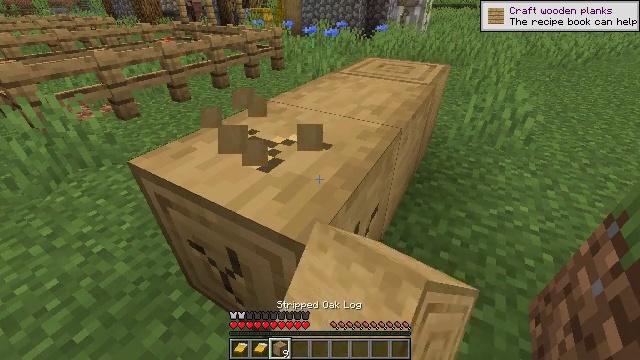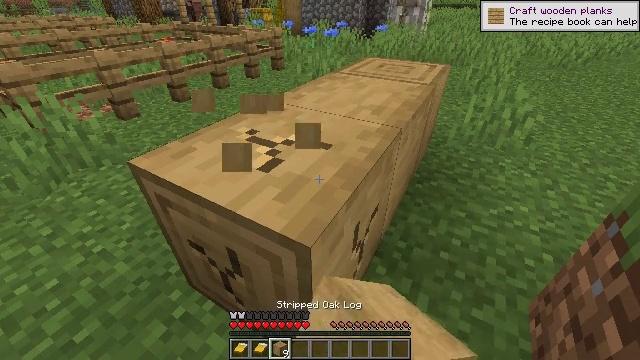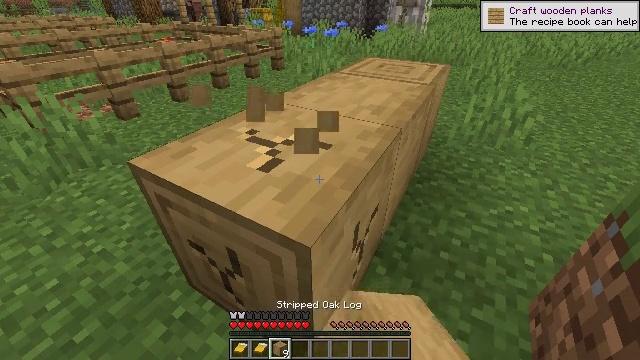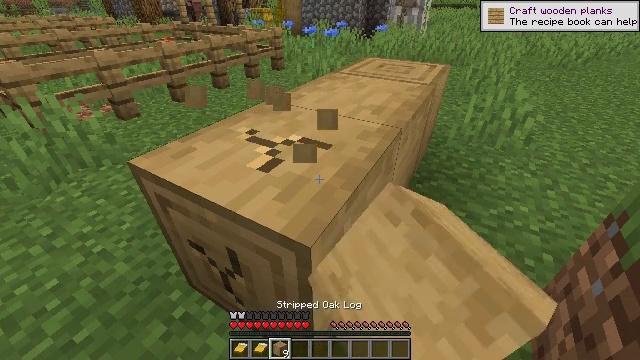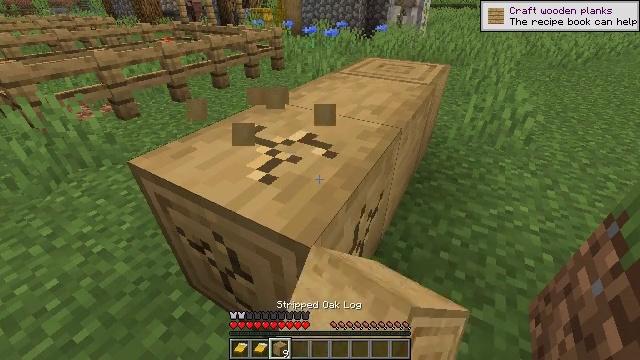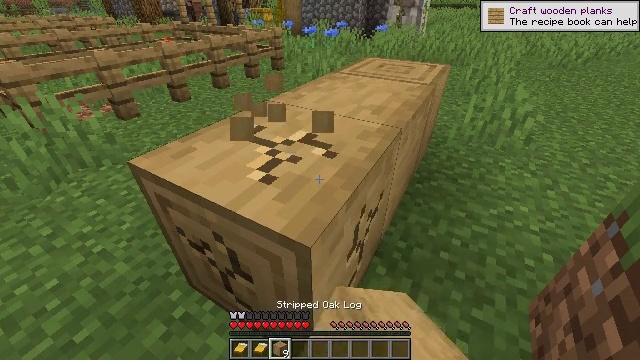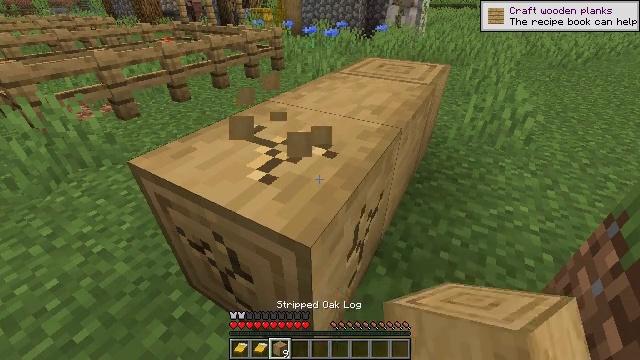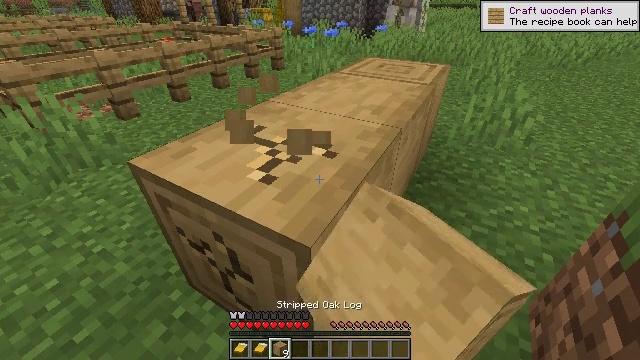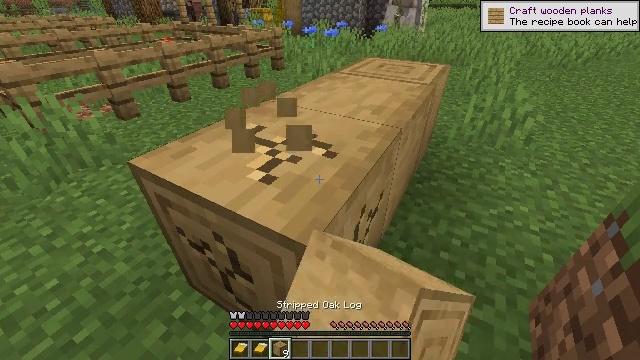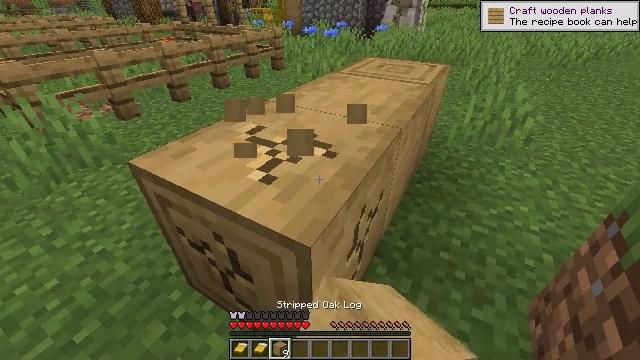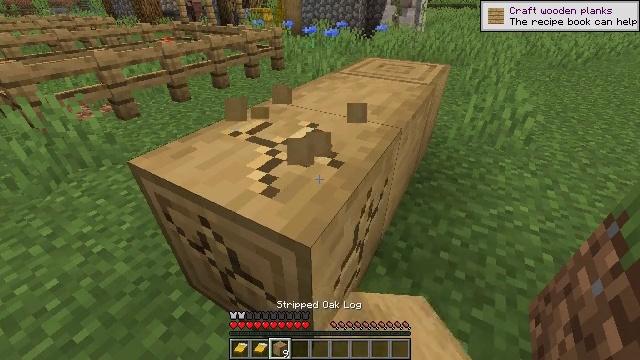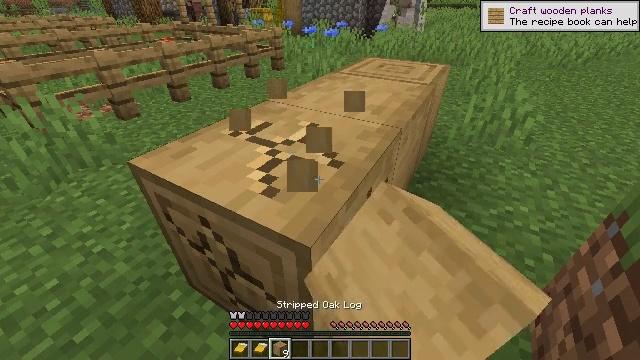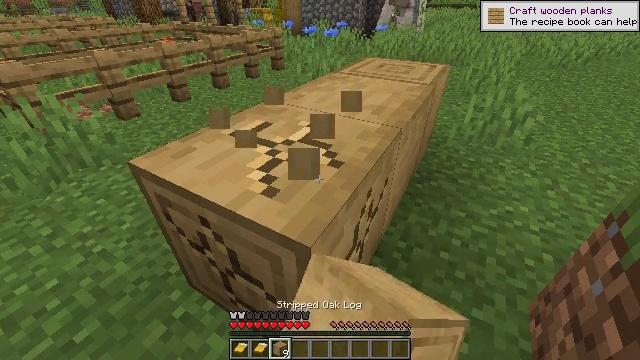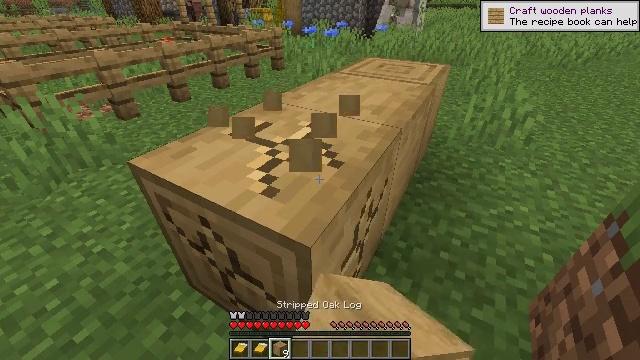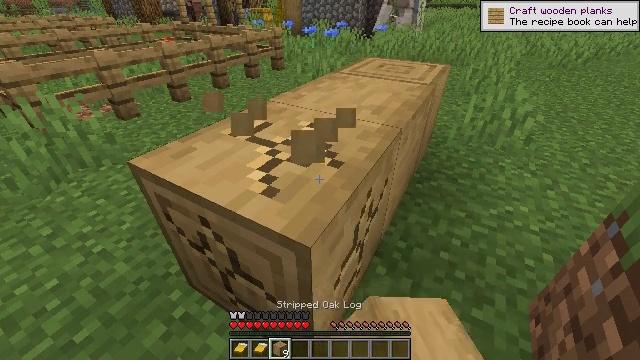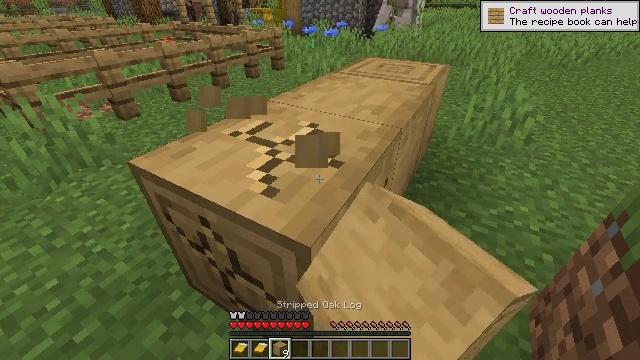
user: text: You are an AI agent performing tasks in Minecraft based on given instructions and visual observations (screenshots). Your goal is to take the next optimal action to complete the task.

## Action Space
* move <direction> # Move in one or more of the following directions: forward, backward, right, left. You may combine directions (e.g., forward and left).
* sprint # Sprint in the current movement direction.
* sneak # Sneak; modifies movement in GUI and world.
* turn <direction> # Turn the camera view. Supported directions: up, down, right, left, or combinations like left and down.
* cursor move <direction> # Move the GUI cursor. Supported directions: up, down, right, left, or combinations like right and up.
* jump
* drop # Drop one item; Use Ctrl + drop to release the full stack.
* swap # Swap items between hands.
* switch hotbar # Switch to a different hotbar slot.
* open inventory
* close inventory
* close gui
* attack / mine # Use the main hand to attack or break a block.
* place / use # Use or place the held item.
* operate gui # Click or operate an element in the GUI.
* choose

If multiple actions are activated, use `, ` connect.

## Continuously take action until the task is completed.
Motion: motion action
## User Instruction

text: Chop down the stripped oak log.
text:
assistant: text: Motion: attack / mine
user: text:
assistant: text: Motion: attack / mine
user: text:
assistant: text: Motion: attack / mine
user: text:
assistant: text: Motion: attack / mine
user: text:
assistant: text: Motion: attack / mine
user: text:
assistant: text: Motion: attack / mine
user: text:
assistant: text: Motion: attack / mine
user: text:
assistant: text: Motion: attack / mine
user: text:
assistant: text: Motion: attack / mine
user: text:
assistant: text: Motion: attack / mine
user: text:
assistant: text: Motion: attack / mine
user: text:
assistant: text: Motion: attack / mine
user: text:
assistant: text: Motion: attack / mine
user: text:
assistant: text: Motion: attack / mine
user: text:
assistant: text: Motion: attack / mine
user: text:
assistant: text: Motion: attack / mine
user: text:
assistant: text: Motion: attack / mine
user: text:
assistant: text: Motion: attack / mine
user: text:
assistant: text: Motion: attack / mine
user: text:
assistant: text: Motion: attack / mine
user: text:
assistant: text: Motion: attack / mine
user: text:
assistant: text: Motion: attack / mine
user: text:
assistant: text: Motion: attack / mine
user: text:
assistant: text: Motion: attack / mine
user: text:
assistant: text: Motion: attack / mine
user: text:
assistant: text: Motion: attack / mine
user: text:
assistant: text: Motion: attack / mine
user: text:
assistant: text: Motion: attack / mine
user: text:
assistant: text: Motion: attack / mine
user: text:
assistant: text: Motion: attack / mine